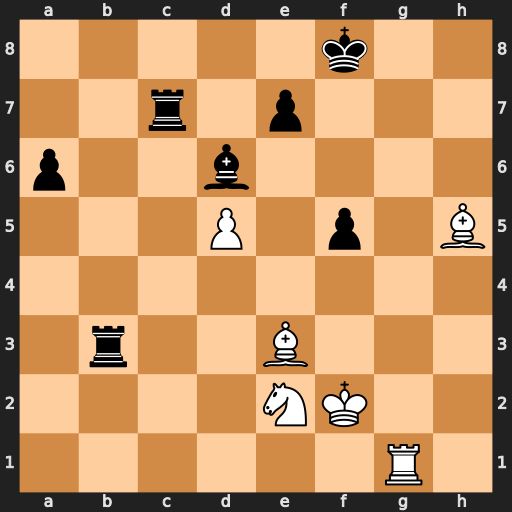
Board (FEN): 5k2/2r1p3/p2b4/3P1p1B/8/1r2B3/4NK2/6R1
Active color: w
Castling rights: -
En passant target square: -
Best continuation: Bh6#